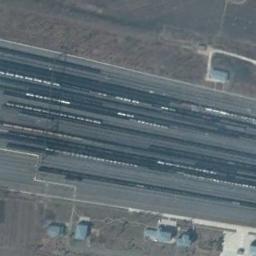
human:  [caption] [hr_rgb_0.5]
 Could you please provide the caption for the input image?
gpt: These railways go through the wasteland and lots of trains are on the railways .

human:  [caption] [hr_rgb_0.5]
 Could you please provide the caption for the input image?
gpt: There are about ten railway lines here .

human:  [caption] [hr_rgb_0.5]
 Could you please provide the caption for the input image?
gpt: The railway is on the bare land next to some houses .

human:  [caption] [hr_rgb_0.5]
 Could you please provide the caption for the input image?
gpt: A few trains are on the railway .

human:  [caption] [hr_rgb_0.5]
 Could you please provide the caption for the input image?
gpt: There are some black trains on the railway .